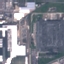
Land use / land cover class: Industrial